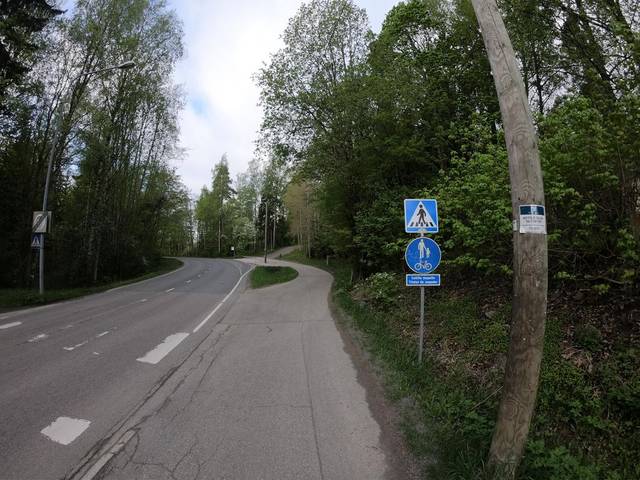
Region: Finland
Coordinates: 60.203, 24.632